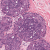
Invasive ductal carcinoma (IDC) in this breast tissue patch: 0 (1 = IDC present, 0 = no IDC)